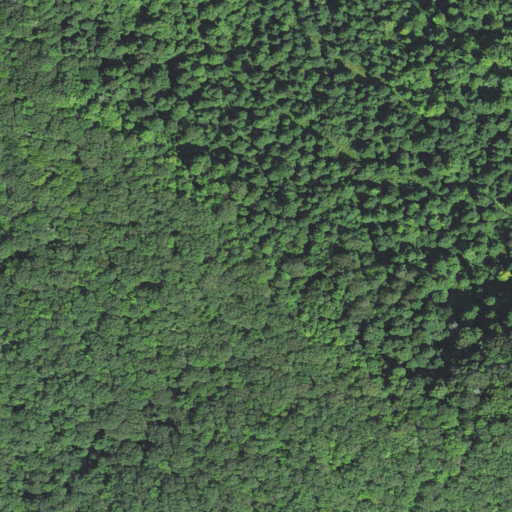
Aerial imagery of ridge(s) in West Virginia named Wildcat Ridge containing only deciduous forest